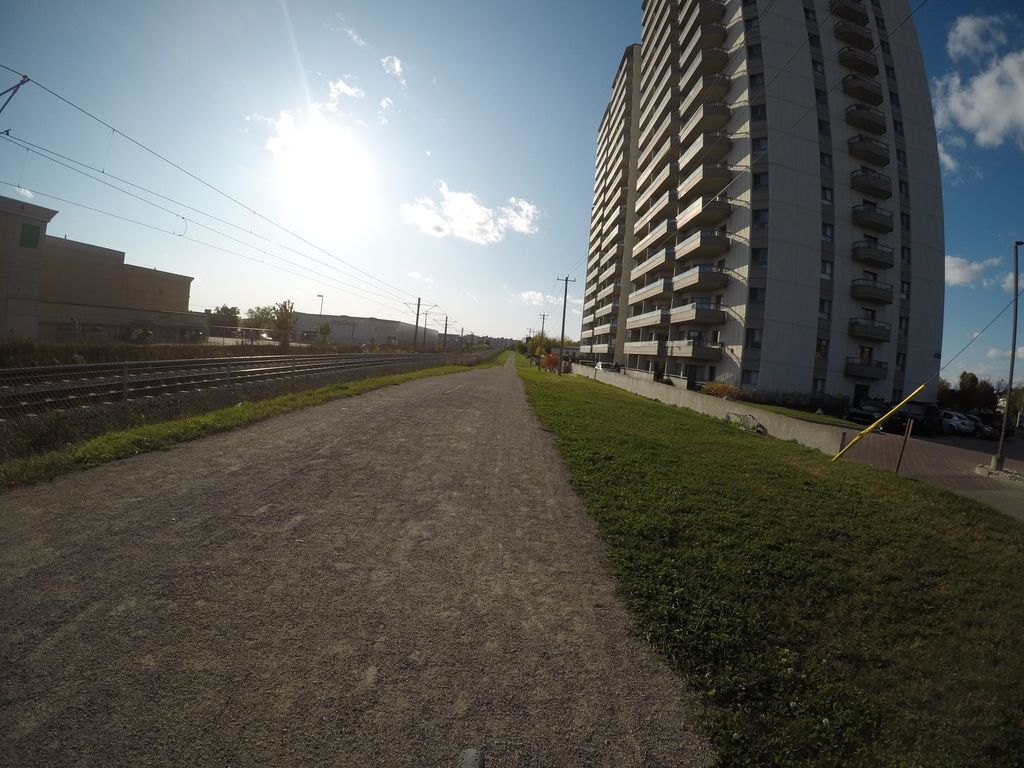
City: kitchener-waterloo